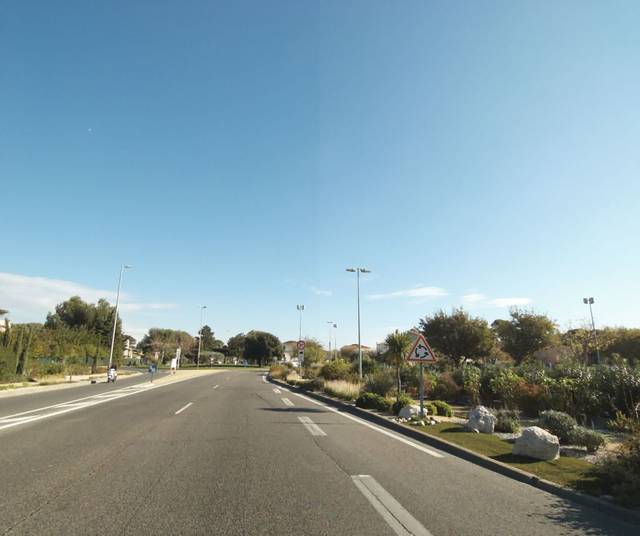
Region: France
Coordinates: 43.19, 5.627